Question: is there any way to automatic choose "Yes to all" button while extraction?

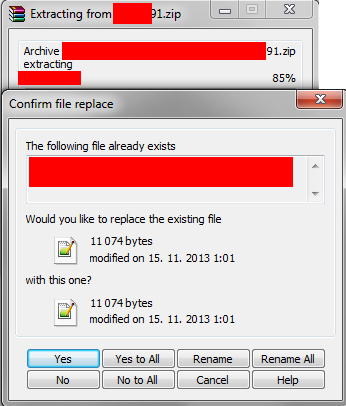
Answer: You can use command line with: Switch -Y - assume Yes on all queries.
for further info check <URL>: